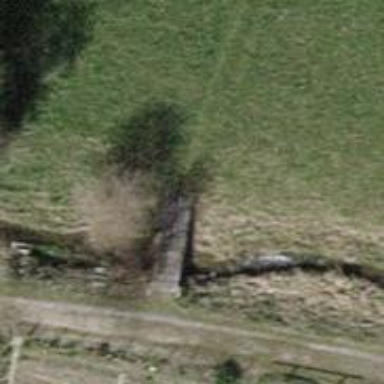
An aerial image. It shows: Footway bridge.